Aerial crown-view tile of a tropical tree (Barro Colorado Island, Panama), acquired 20250915:
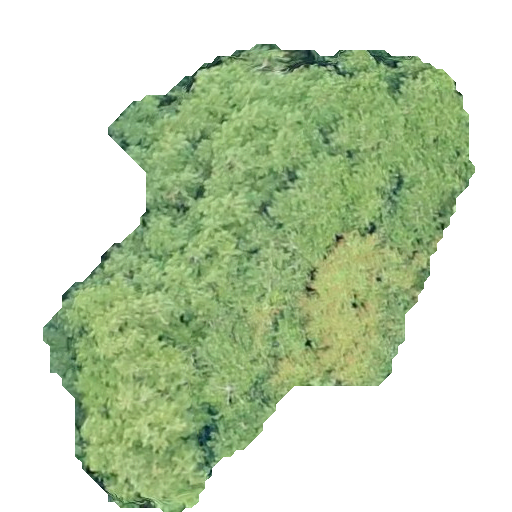
Species: Hymenaea courbaril
GBIF accepted scientific name: Hymenaea courbaril
Crown area: 181.706 m²